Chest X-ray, AP view. Patient: 24 years old, sex M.
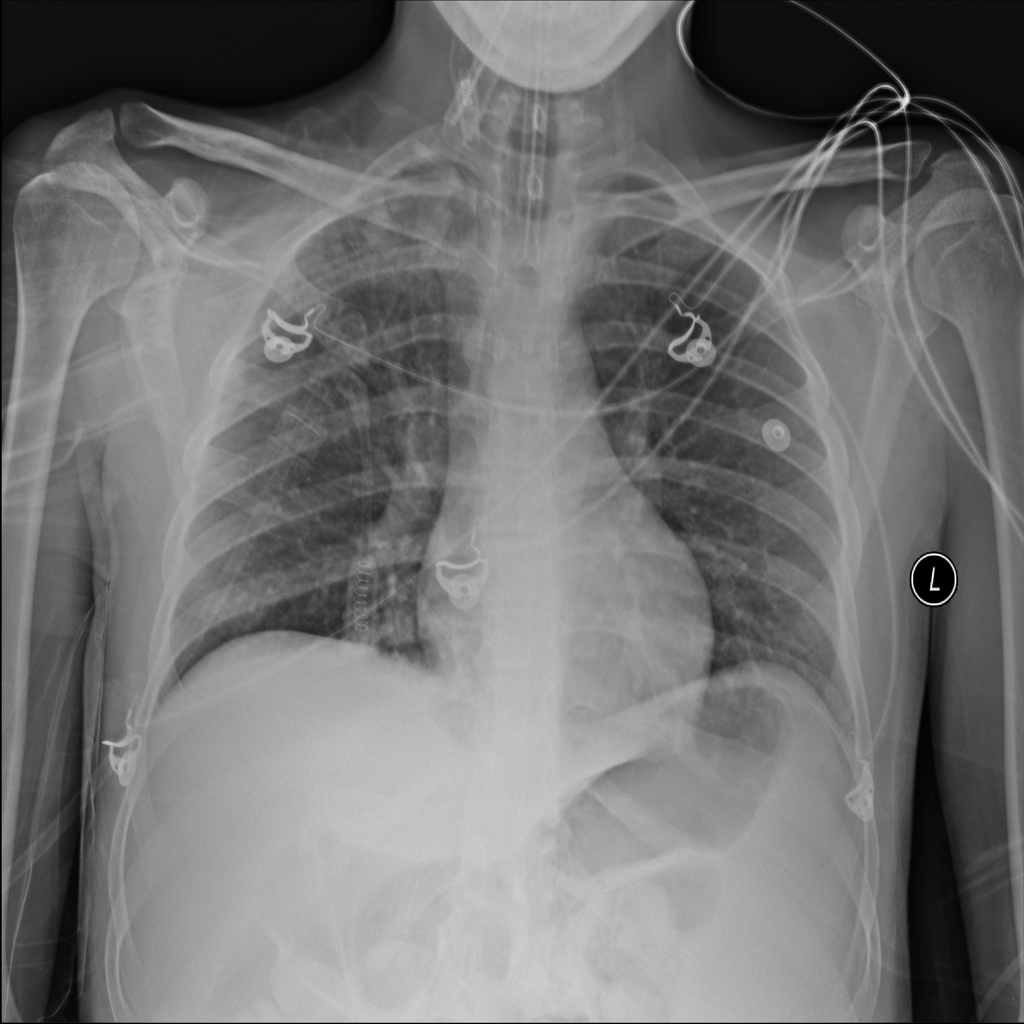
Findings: No Finding